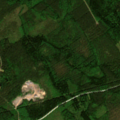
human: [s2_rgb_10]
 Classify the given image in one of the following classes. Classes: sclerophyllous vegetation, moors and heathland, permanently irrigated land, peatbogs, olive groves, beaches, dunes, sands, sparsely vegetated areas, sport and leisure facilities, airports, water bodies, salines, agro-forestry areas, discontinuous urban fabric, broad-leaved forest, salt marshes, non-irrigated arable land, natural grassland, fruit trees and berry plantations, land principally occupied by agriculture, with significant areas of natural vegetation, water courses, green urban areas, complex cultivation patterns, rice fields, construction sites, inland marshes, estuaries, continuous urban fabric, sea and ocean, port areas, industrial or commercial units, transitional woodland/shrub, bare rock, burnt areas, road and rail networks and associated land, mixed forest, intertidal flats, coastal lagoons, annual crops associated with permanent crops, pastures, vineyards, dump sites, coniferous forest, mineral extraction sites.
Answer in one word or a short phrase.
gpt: mixed forest